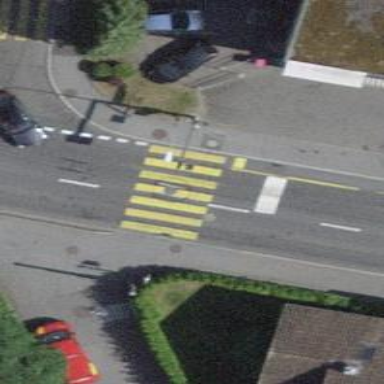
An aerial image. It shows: Pedestrian crossing with zebra markings on the footway.